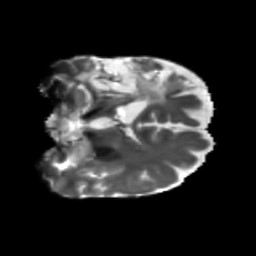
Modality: T2w
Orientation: coronal
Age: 56
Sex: female
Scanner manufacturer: siemens
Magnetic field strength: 3 T
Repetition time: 5.47 s
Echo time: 0.0854 s